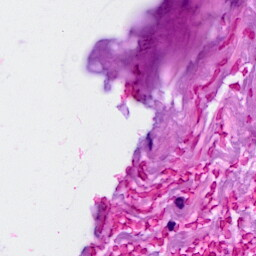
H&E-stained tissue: Breast